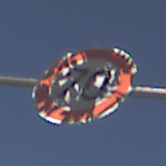
Verkehrszeichen: Geschwindigkeit70
Umgebung: Outdoor, Nature
Tageszeit: SunriseSunset
Wetter: Clear
Licht: Natural
Jahreszeit: NotSpecified
Kontrast: HighContrast